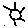
Label: sun